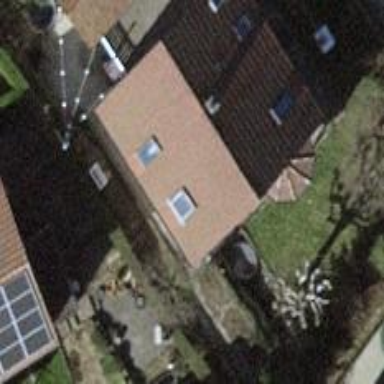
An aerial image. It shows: Residential building with gabled roof made of rosybrown roof tiles. The roof orientation is across.